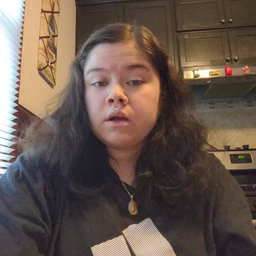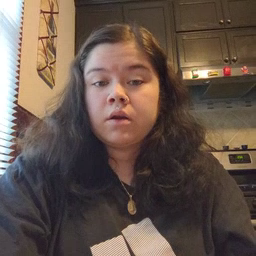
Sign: TV